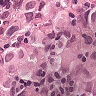
Metastatic tissue present: yes